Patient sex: F
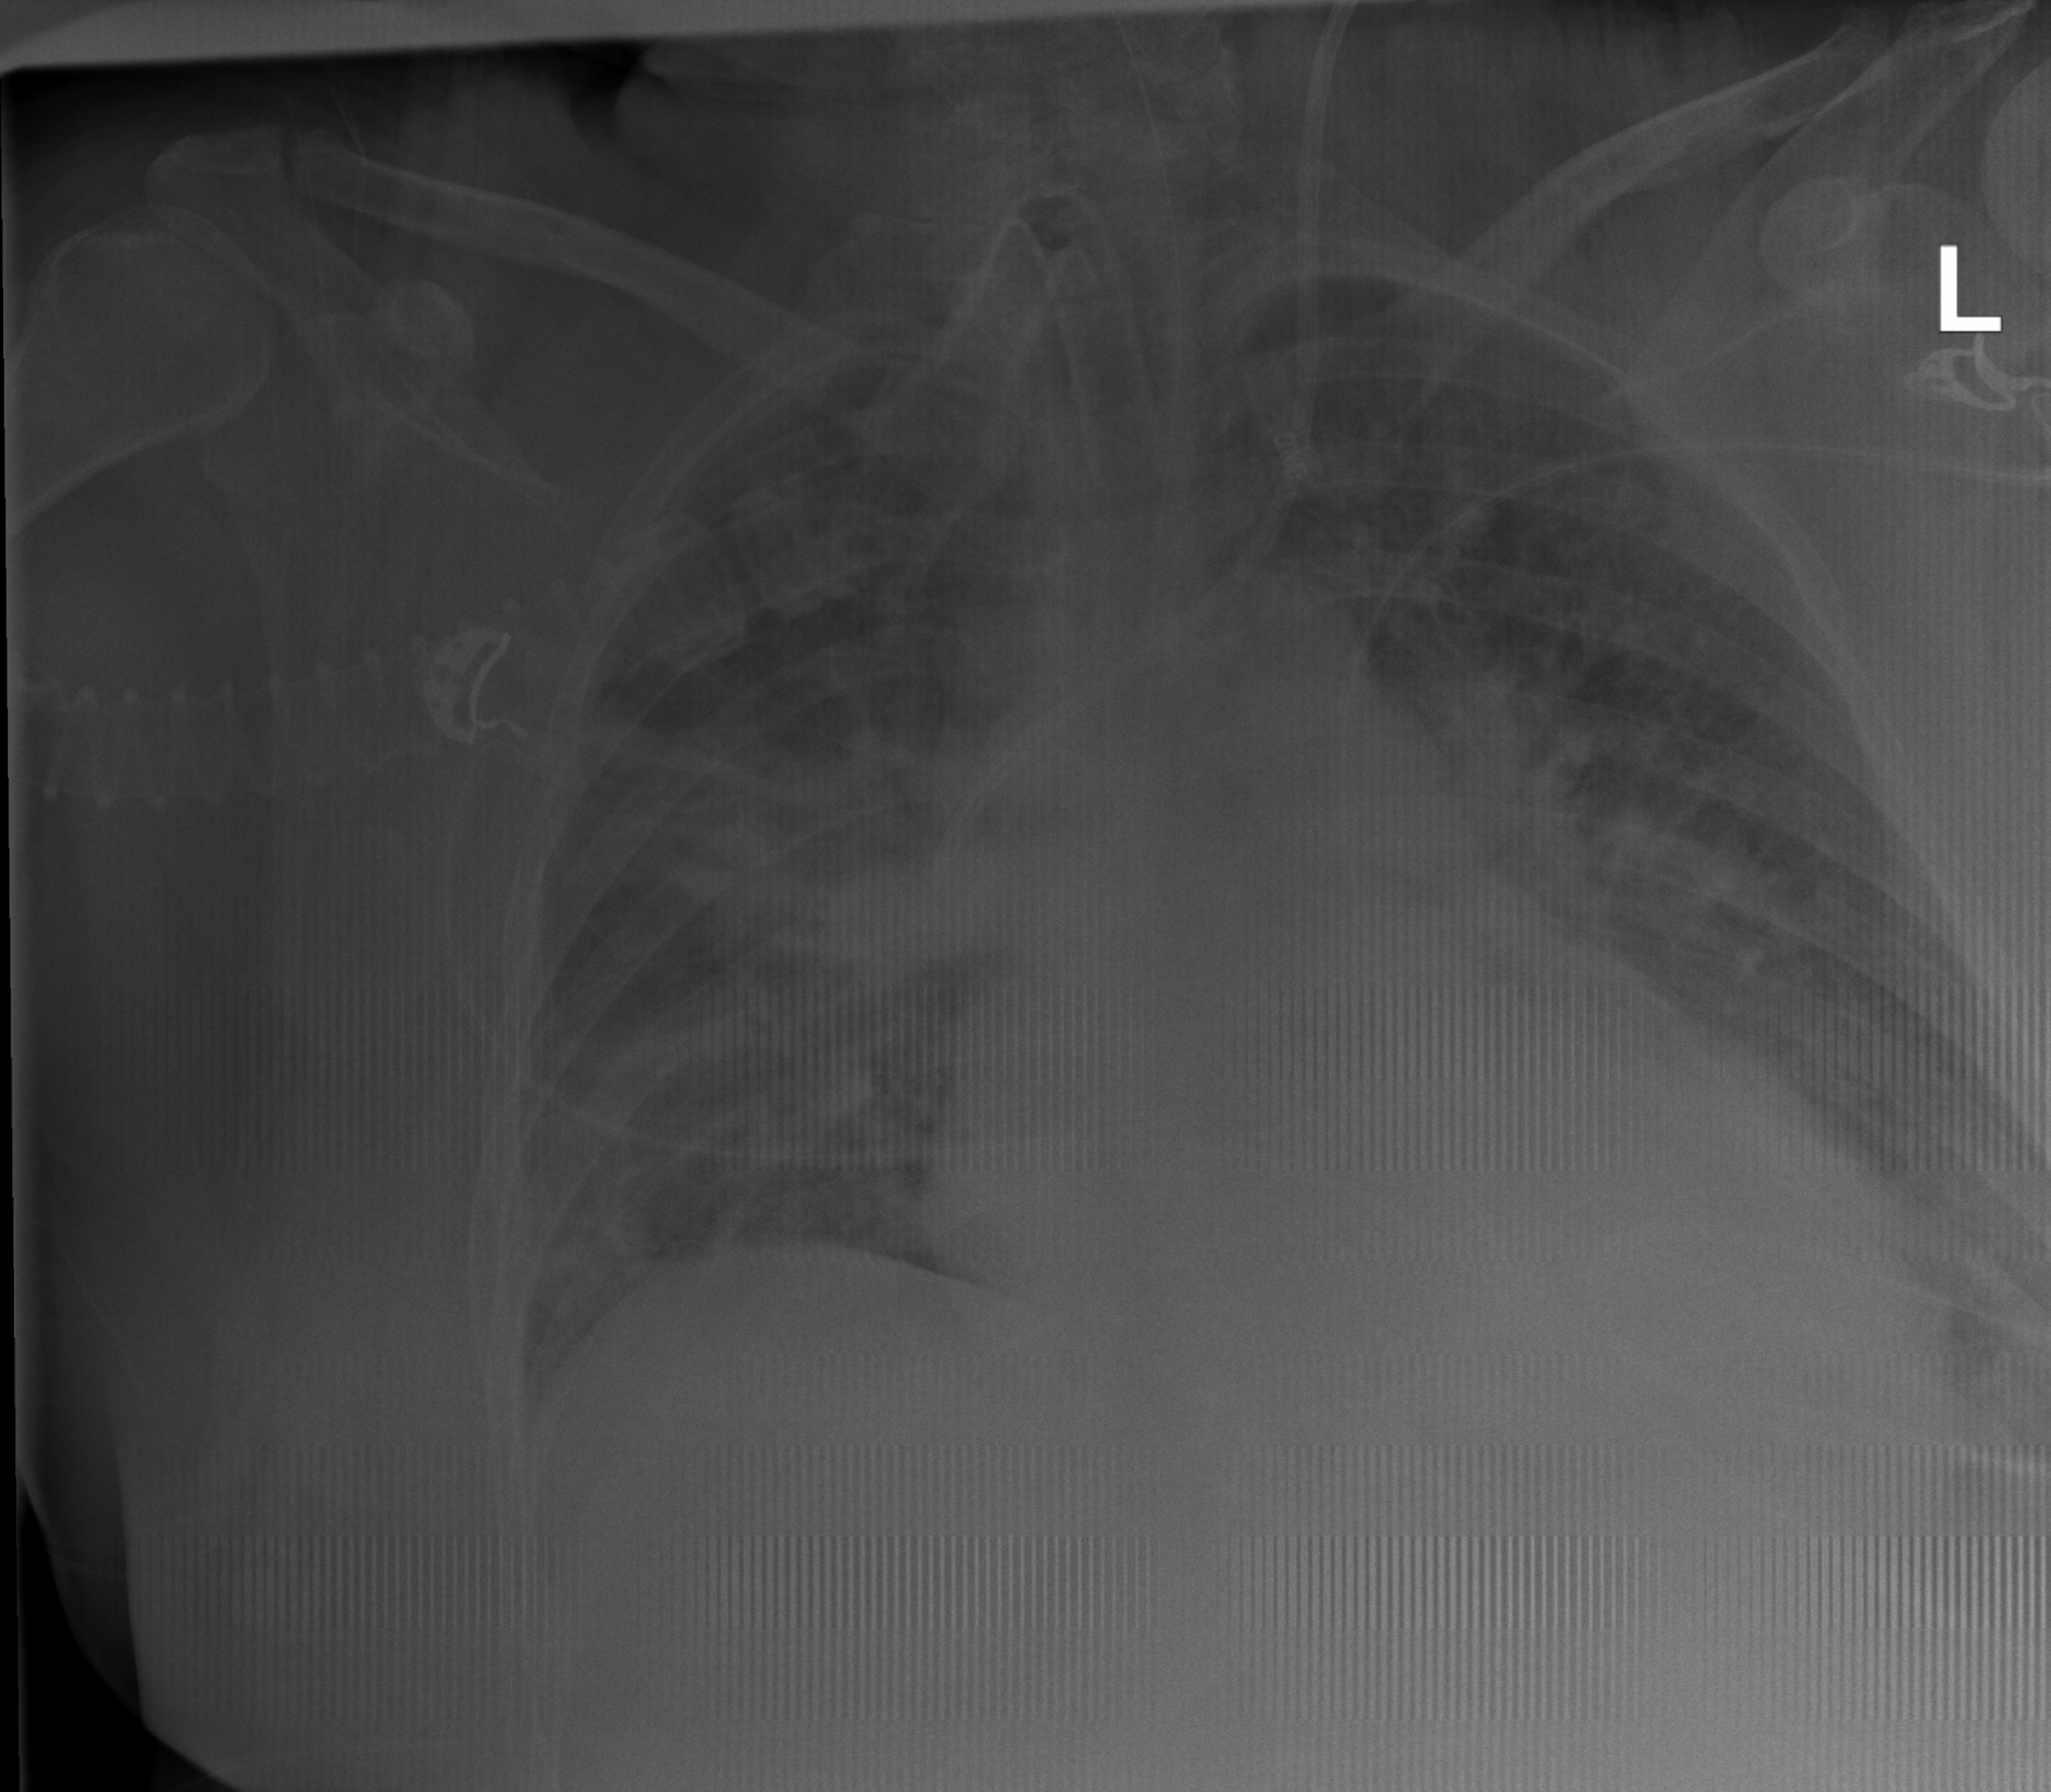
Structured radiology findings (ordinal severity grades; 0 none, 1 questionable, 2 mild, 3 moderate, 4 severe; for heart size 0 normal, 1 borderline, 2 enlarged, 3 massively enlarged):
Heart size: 2
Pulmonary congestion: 3
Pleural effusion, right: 0
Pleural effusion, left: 0
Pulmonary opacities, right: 3
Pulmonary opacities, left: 3
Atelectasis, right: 2
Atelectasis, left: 2